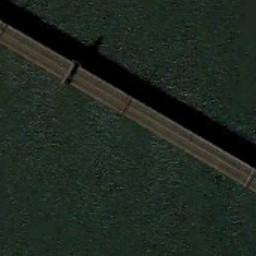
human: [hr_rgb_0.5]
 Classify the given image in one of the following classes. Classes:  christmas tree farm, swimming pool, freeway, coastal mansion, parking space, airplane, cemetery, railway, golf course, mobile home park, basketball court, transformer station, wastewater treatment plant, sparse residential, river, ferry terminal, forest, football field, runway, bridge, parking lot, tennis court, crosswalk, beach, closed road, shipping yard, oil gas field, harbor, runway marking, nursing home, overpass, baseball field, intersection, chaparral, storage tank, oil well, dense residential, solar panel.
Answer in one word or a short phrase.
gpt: bridge